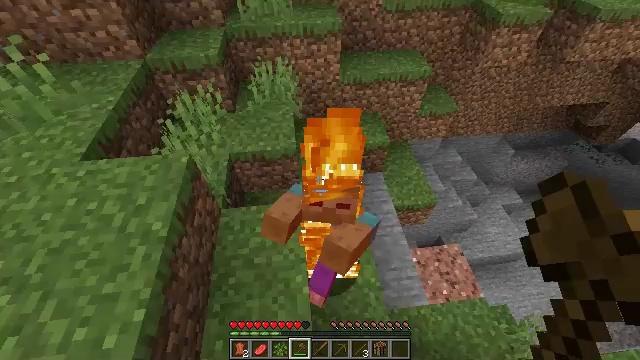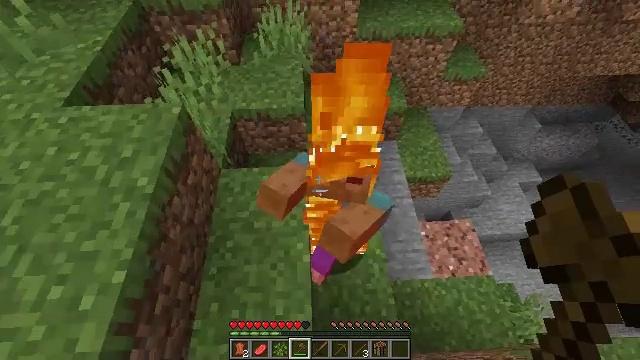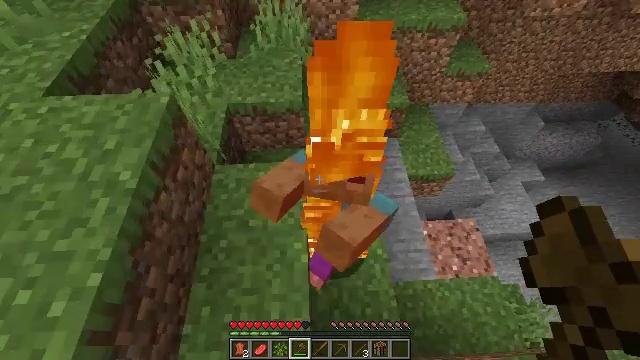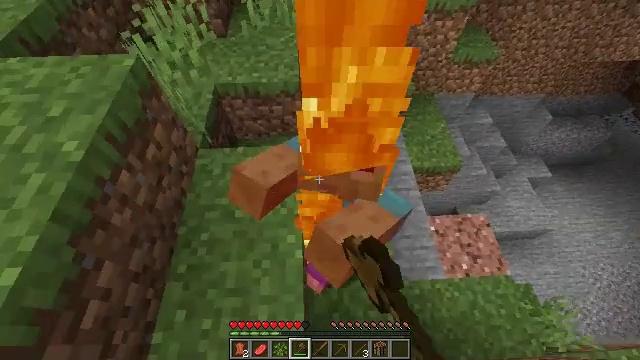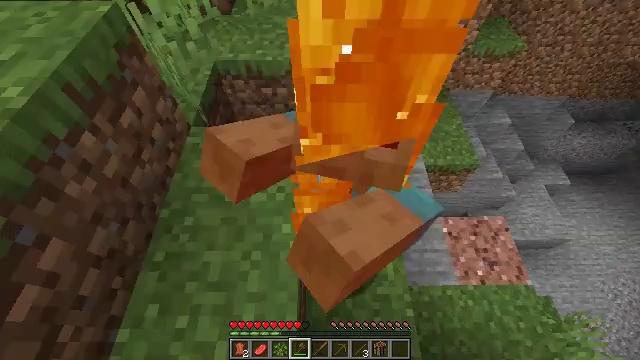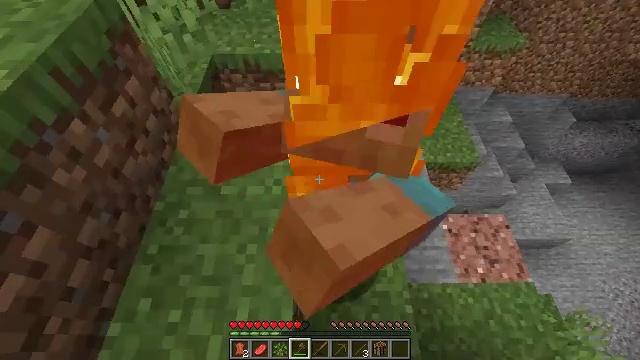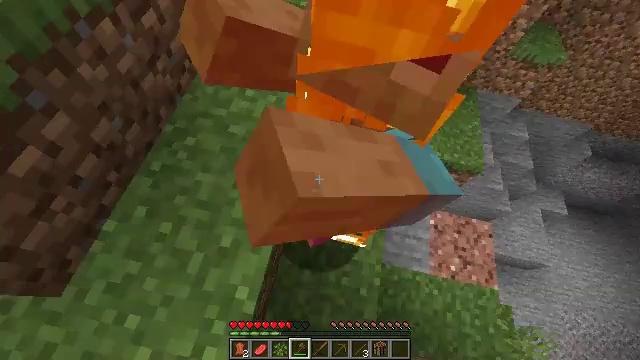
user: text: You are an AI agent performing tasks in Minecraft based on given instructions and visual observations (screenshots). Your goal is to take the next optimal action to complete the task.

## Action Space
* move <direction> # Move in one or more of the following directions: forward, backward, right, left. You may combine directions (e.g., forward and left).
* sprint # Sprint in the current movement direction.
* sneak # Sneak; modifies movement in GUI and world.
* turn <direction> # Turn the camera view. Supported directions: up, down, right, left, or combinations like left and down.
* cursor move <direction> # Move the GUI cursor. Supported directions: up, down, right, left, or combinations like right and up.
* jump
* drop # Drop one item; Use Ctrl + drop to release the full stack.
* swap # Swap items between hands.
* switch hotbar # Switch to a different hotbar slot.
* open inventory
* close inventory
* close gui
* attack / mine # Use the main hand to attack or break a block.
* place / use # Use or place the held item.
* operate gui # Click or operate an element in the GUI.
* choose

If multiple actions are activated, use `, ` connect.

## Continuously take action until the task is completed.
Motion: motion action
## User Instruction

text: Combat the zombie.
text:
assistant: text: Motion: turn left and down
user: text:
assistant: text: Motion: move back, attack / mine
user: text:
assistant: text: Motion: move back, attack / mine
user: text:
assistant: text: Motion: move back, turn left, attack / mine
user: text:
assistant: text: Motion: move back, attack / mine
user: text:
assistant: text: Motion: move back, turn down
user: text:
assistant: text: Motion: no_op